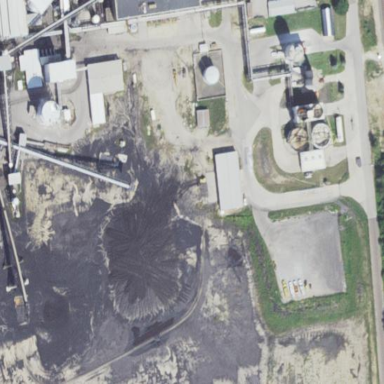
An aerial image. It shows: Industrial area fueled by coal.